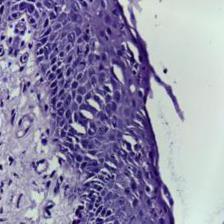
Diagnosis: Normal